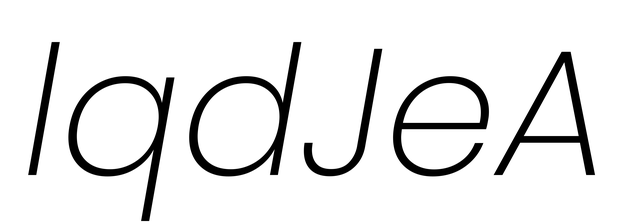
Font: Poppins-ExtraLightItalic